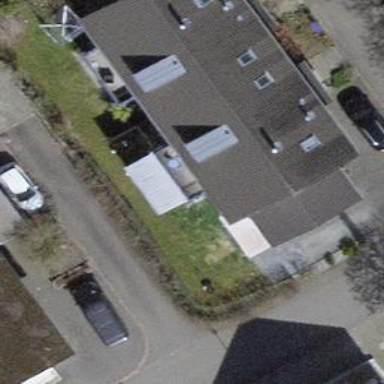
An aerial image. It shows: Residential building.